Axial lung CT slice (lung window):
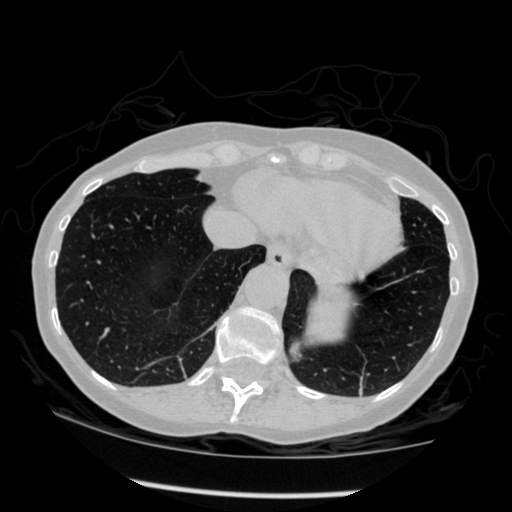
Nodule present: no